Aerial crown-view tile of a tropical tree (Barro Colorado Island, Panama), acquired 20250124:
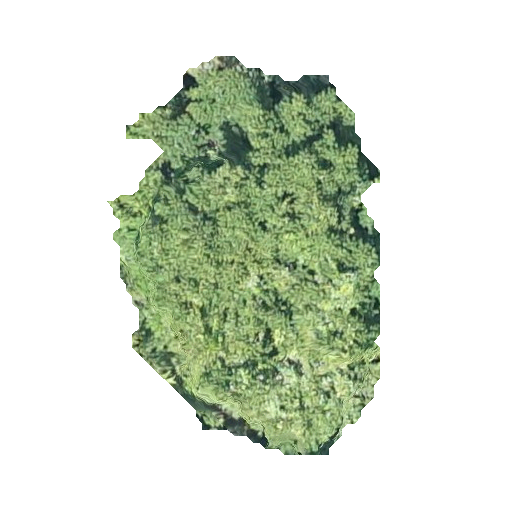
Species: Tachigali panamensis
GBIF accepted scientific name: Tachigali panamensis
Crown area: 120.41 m²